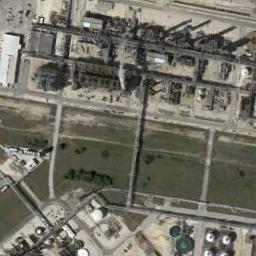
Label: industrial_area